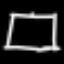
Label: square